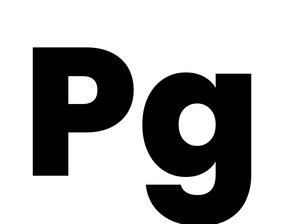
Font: Poppins-ExtraBold